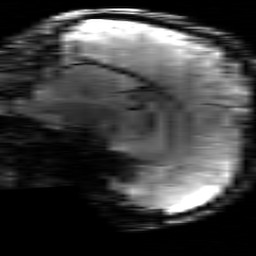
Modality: T2starw
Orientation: sagittal
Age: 26
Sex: male
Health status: healthy
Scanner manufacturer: siemens
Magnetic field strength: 3 T
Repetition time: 0.7 s
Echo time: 0.02 s